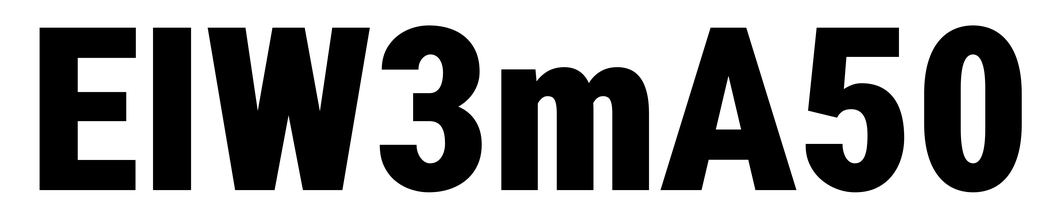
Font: Roboto_Condensed_Black